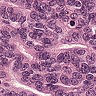
Metastatic tissue present: yes